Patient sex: M
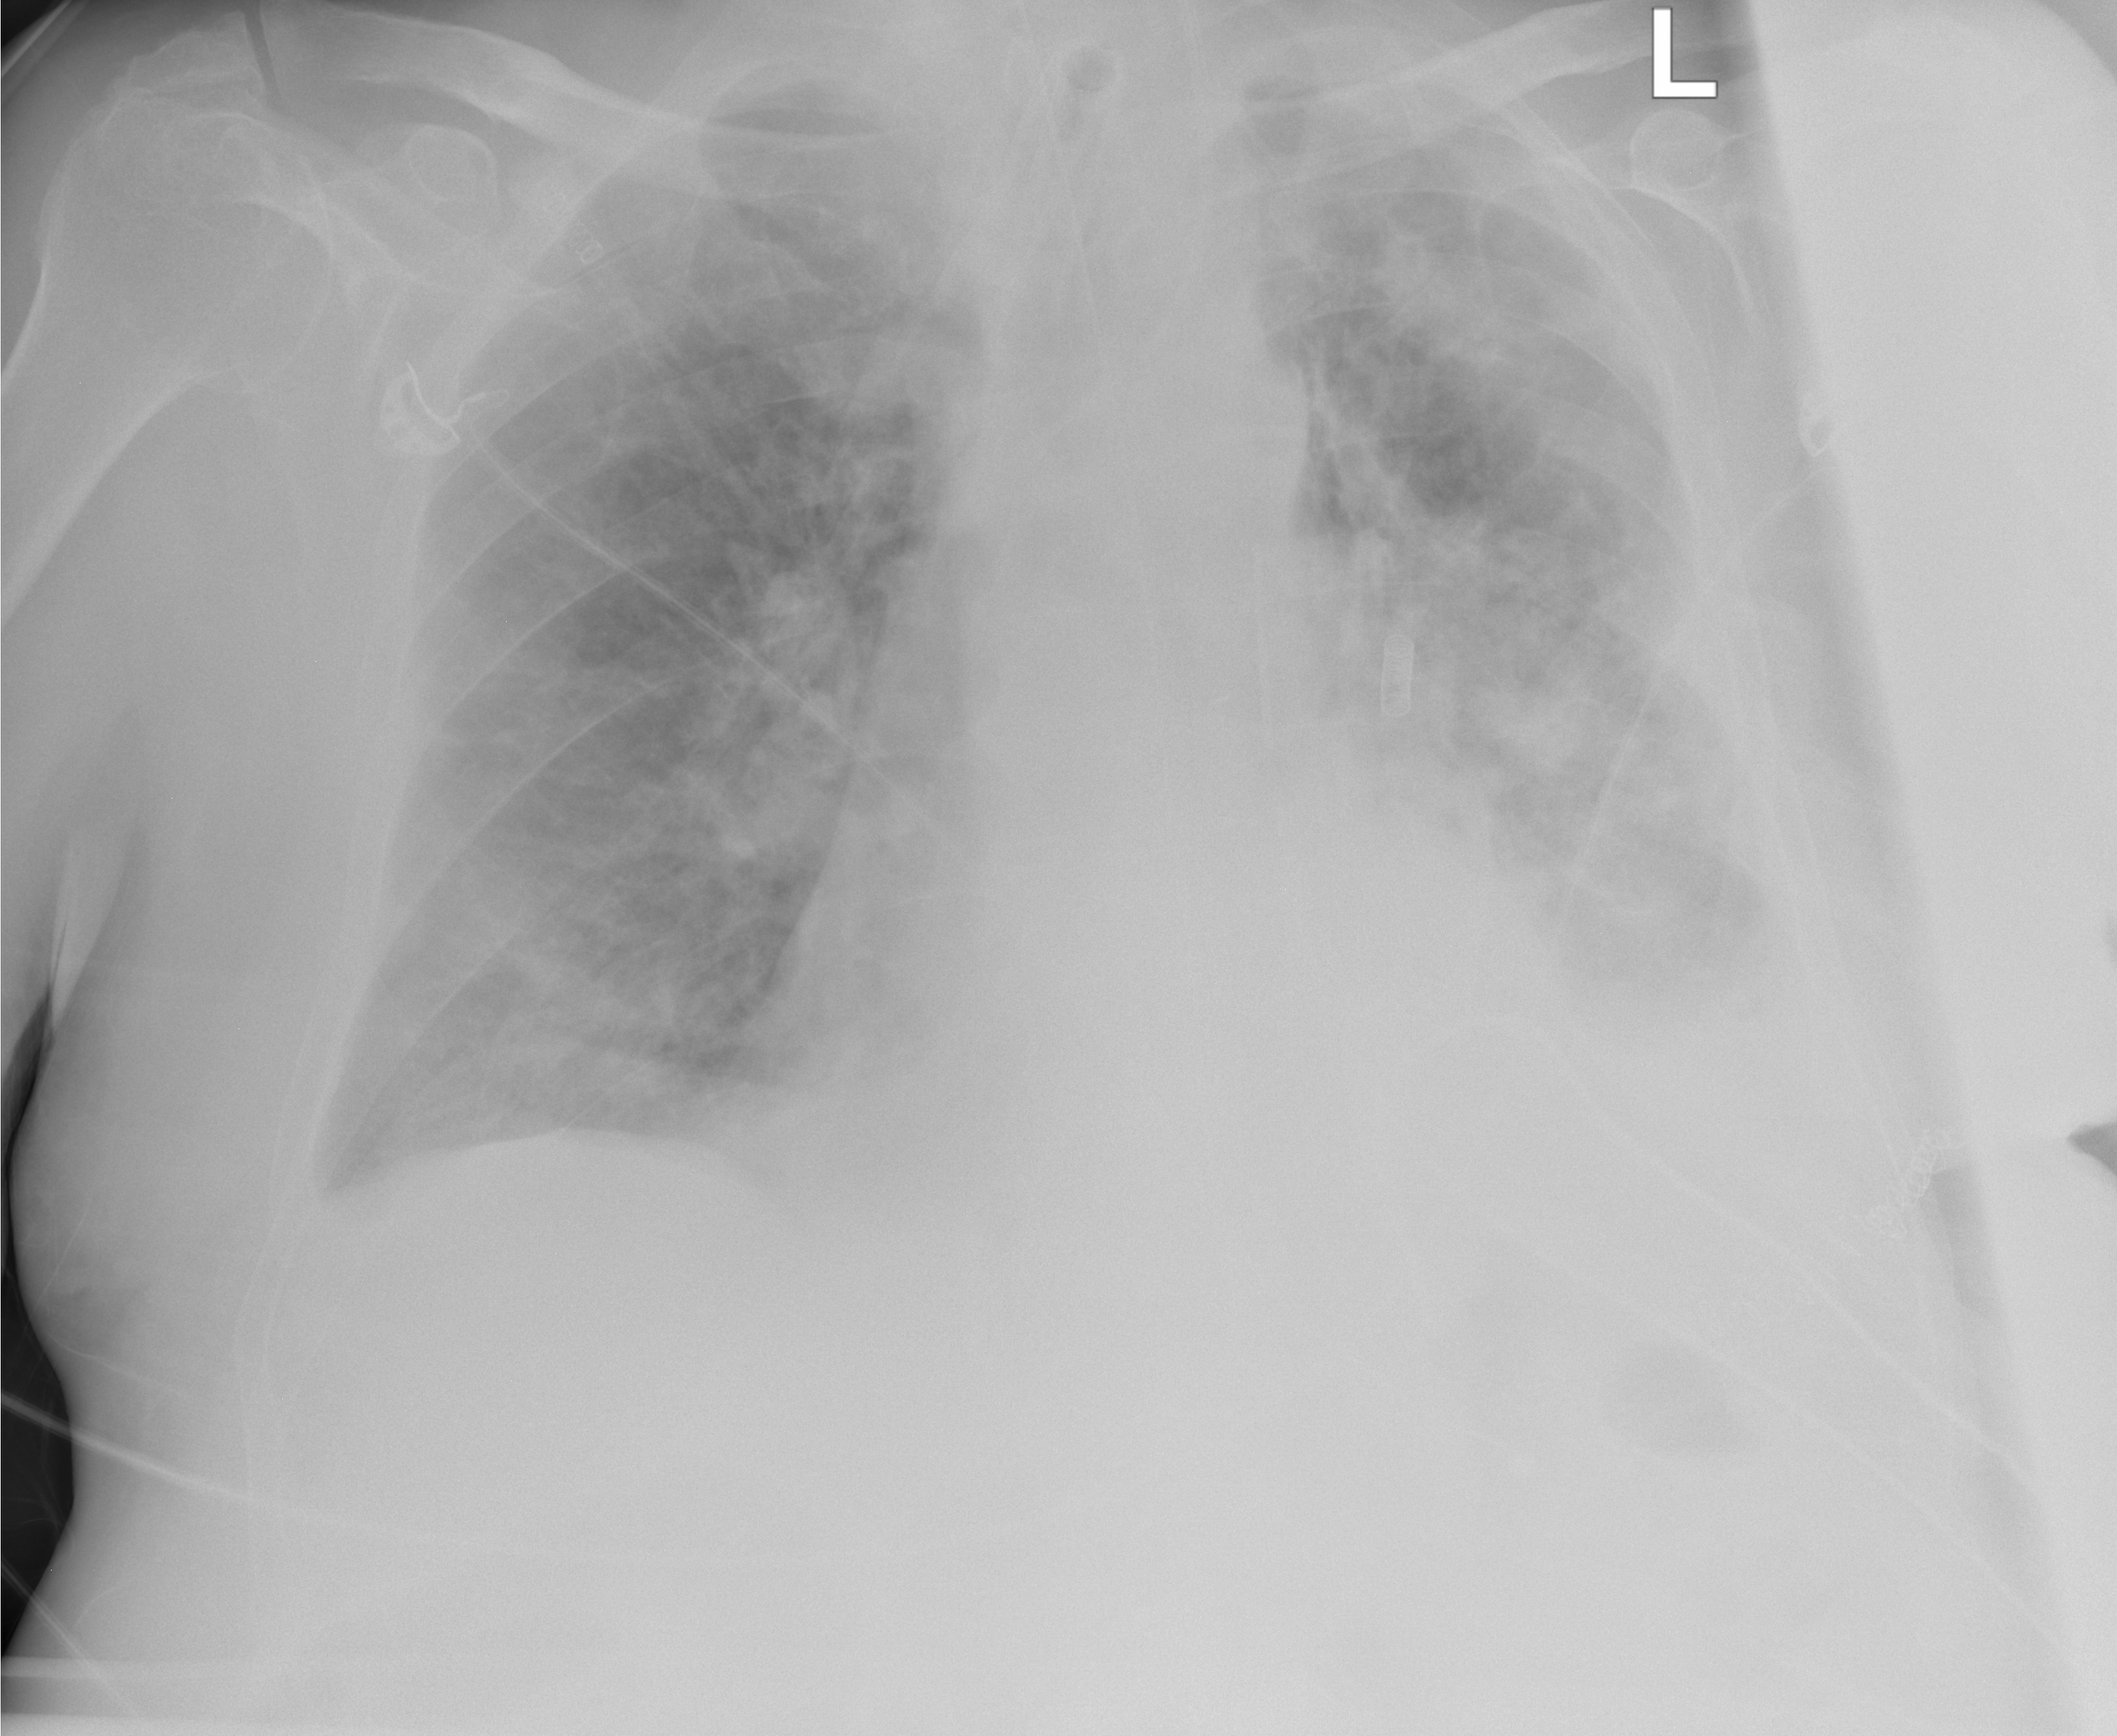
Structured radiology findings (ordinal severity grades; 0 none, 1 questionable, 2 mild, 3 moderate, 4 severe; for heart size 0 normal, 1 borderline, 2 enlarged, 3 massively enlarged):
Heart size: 2
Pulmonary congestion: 2
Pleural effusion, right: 2
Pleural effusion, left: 3
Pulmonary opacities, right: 2
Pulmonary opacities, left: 2
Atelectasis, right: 2
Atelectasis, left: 3